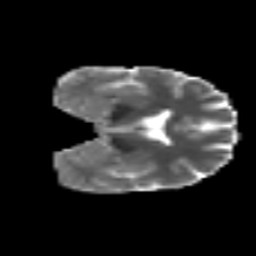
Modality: MD
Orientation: coronal
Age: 40
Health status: ill
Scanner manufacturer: philips
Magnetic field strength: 3 T
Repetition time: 9 s
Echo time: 0.127 s